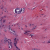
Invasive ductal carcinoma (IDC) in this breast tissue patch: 1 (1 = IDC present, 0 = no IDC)